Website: home-depot
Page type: account-dashboard
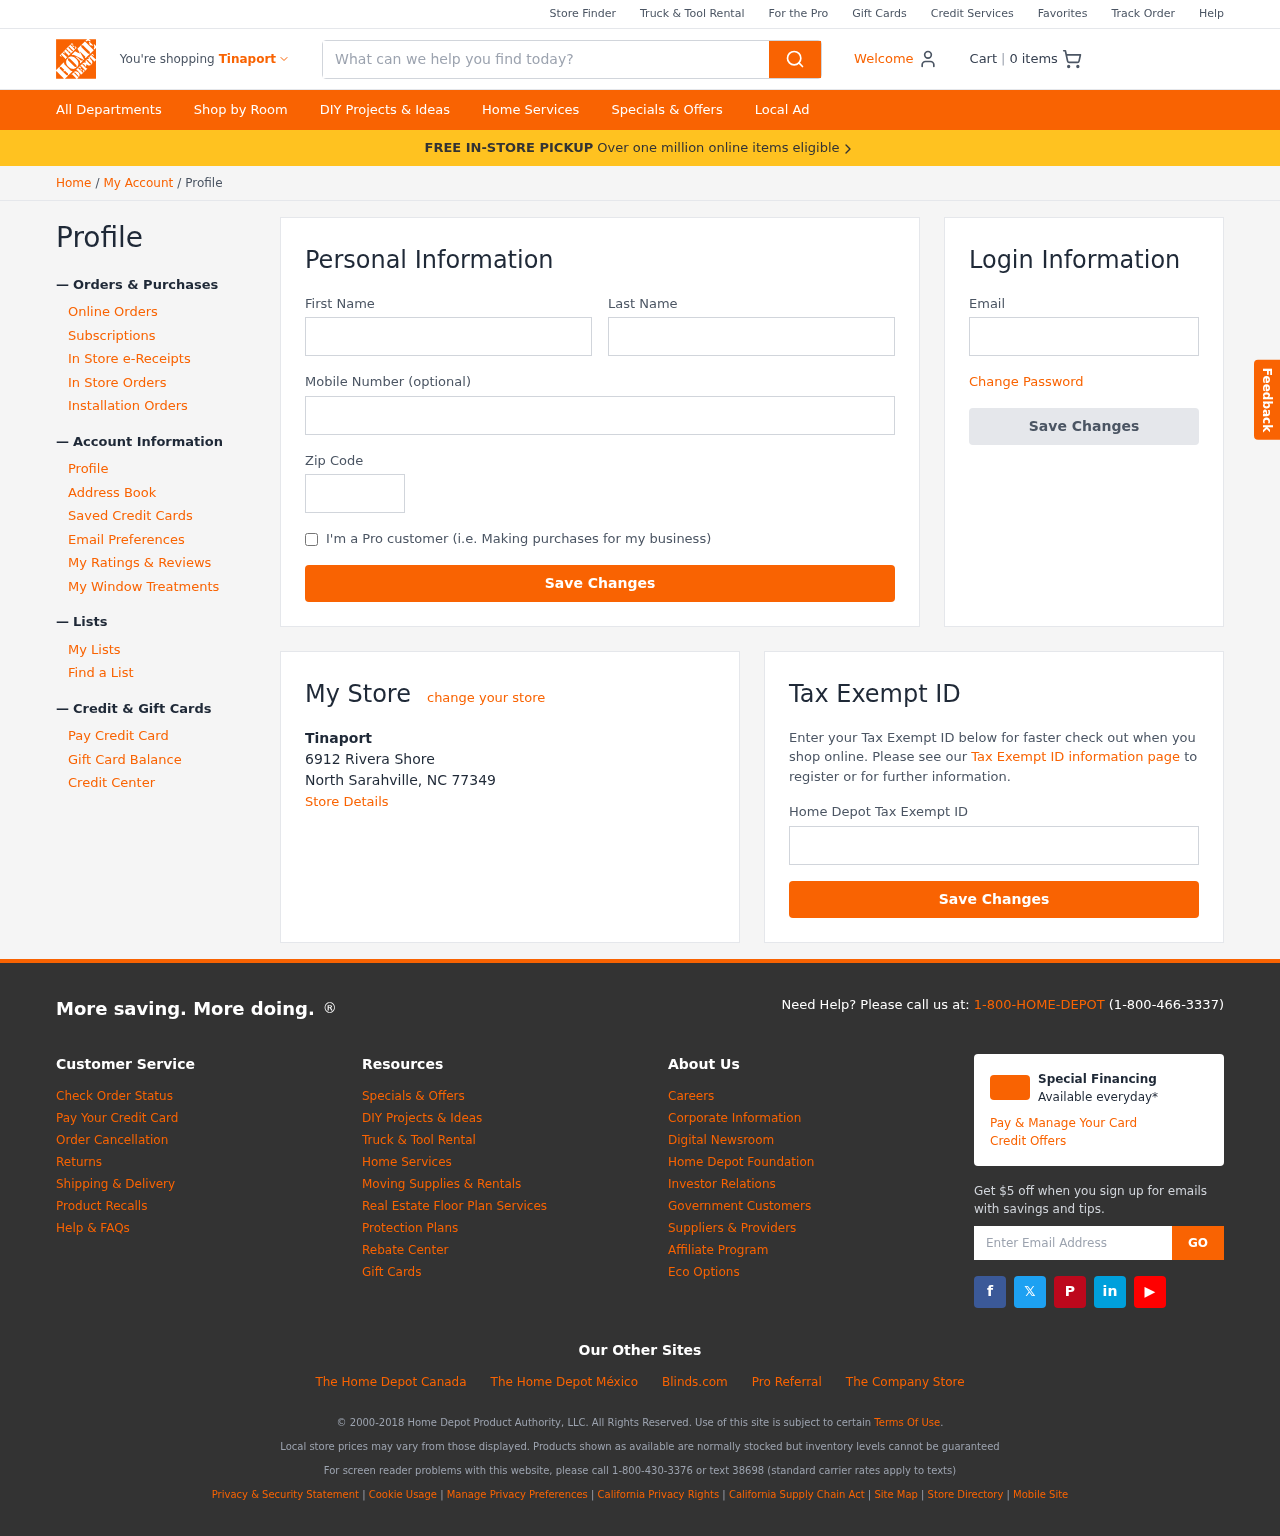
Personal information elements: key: PII_CITY
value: Tinaport
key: PII_EMAIL
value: thomas.tate@yahoo.com
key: PII_FIRSTNAME
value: Thomas
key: PII_LASTNAME
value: Tate
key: PII_LOCATION1_CITY_STATE_ZIP
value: North Sarahville, NC 77349
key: PII_LOCATION1_NAME
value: Tinaport
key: PII_LOCATION1_STREET
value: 6912 Rivera Shore
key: PII_PHONE
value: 6688720911
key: PII_POSTCODE
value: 54101
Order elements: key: ORDER_NUM_ITEMS
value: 0
Search elements: key: HEADER_SEARCH
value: What can we help you find today?